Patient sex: M
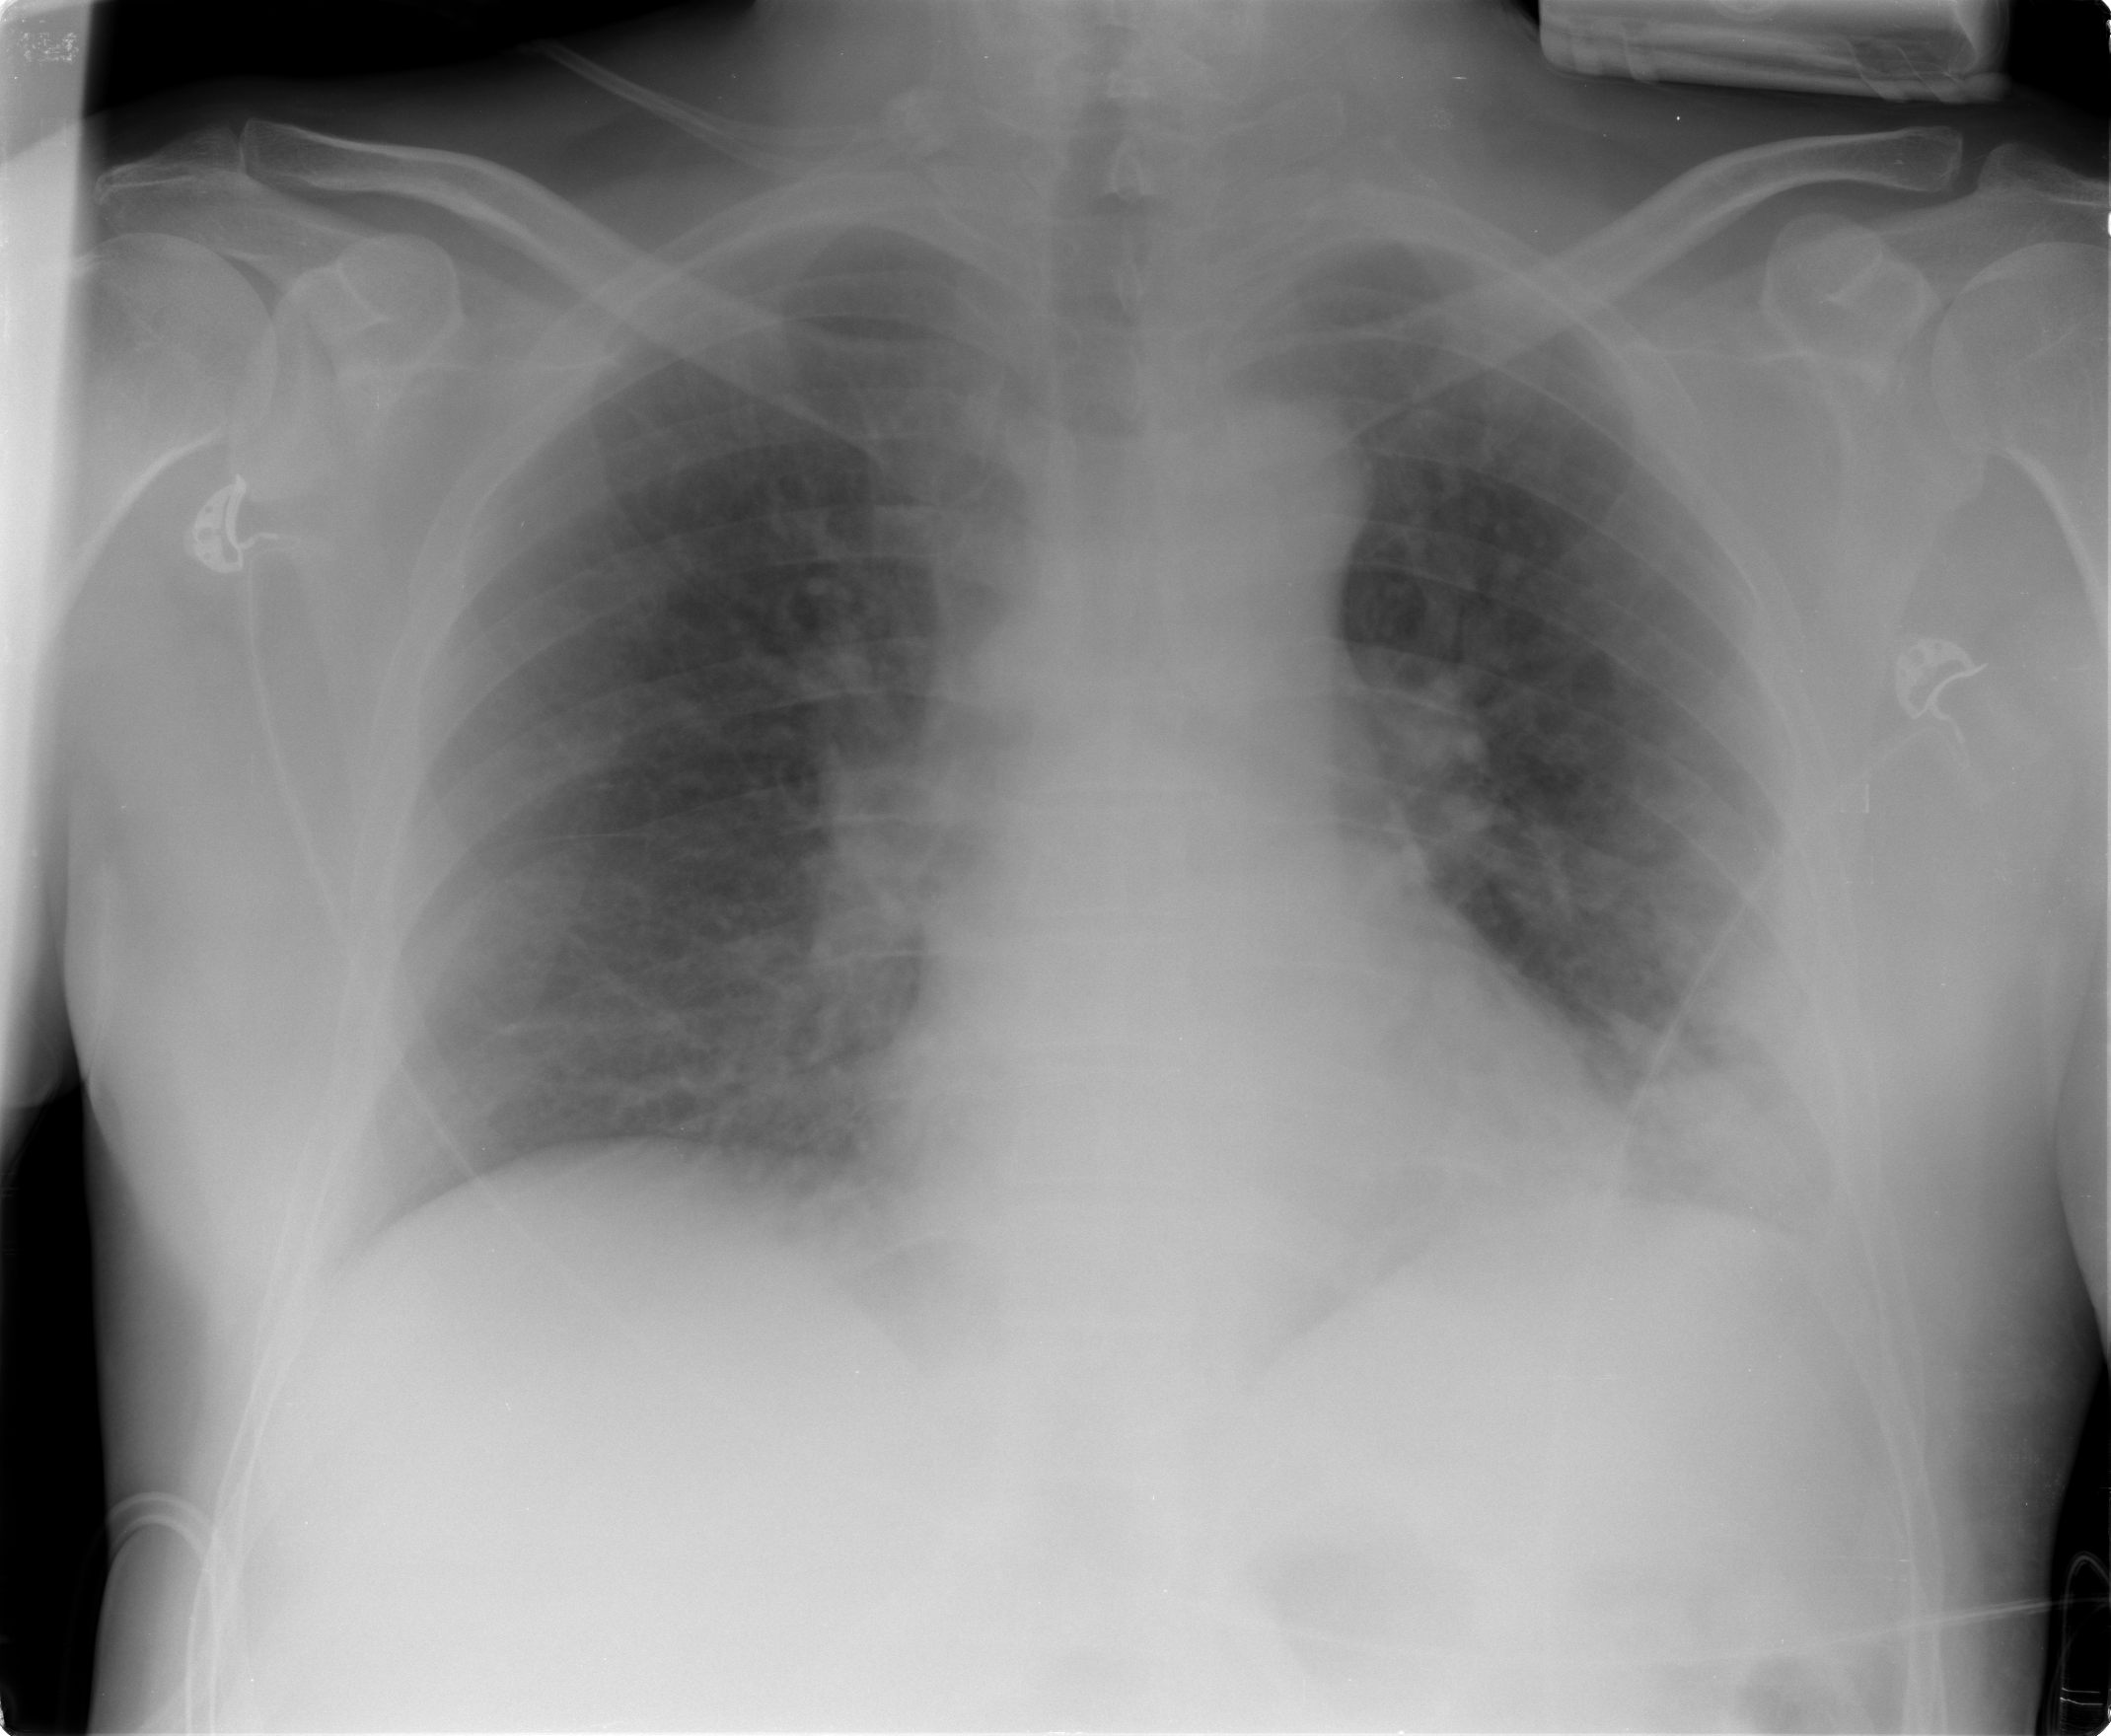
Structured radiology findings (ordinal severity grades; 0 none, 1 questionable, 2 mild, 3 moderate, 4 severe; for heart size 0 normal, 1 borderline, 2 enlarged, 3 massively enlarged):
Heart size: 0
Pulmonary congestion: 1
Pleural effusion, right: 0
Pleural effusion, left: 1
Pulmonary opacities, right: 0
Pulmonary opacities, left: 2
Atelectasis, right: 0
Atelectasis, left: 2